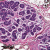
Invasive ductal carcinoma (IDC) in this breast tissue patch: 0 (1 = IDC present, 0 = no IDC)